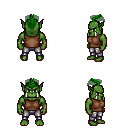
a pixel art fantasy rpg character, male body template, orc, green skin, brown sleeveless shirt, metal pants, green short mohawk hairstyle, four views (front, back, left, right), 2x2 character sprite sheet, small pixel art, hard edges, no anti-aliasing